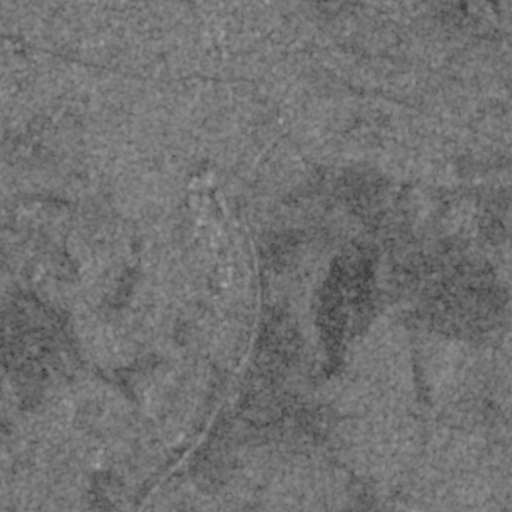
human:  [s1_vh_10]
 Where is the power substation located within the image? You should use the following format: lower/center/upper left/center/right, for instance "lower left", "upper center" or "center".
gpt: The power substation is located in the upper center of the image.
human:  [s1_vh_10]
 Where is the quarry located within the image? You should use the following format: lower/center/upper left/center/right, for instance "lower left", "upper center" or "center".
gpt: The quarry is located in the lower left of the image.
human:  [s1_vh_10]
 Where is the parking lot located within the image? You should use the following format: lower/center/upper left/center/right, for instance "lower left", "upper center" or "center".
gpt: There is no parking lot in the image.

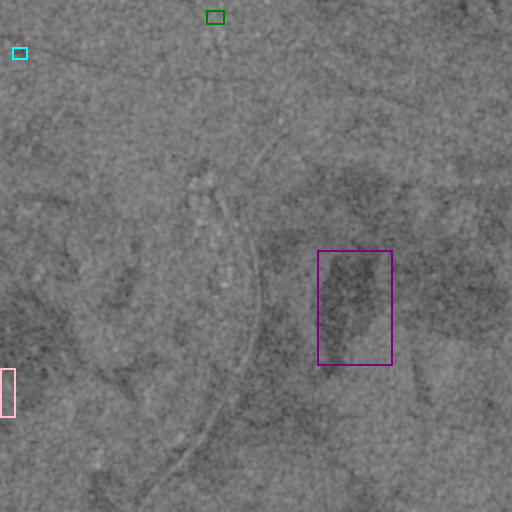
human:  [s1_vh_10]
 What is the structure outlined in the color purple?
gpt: The structure outlined in purple is a landfill.
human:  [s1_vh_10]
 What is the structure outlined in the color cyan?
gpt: The structure outlined in cyan is a park.
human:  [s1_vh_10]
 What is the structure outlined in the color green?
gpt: The structure outlined in green is a power substation.
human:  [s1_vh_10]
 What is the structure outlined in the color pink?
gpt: The structure outlined in pink is a quarry.
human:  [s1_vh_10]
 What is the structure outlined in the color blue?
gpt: There is no blue outline.